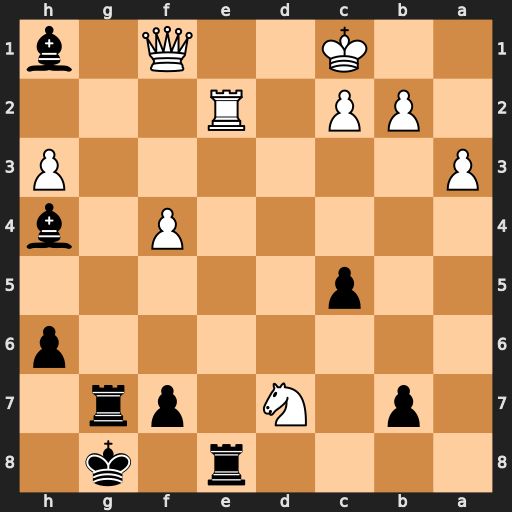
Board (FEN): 4r1k1/1p1N1pr1/7p/2p5/5P1b/P6P/1PP1R3/2K2Q1b
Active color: b
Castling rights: -
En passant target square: -
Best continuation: Rxe2 Qxe2 Rg1+ Kd2 Rg2